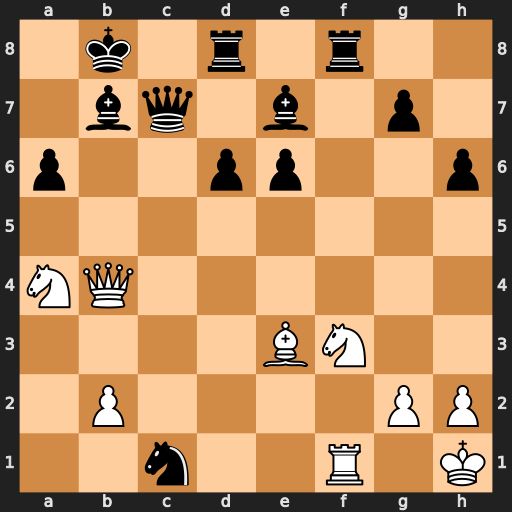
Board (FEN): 1k1r1r2/1bq1b1p1/p2pp2p/8/NQ6/4BN2/1P4PP/2n2R1K
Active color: w
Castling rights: -
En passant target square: -
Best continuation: Rxc1 Qxc1+ Bxc1